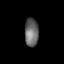
Tissue: lung
Cell type: T cells
Senescence score: 0.179
Nuclear area (px): 377
Mean DAPI intensity: 105.292